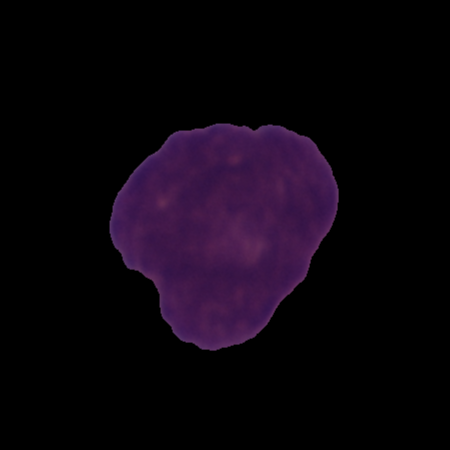
Label: cancer